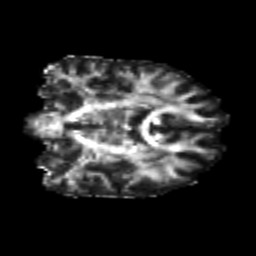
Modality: FA
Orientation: coronal
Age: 24
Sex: female
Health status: healthy
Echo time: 0.074 s